Interaction volume radius: 5 \u00c5
Interaction volume height: 10 \u00c5
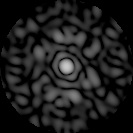
Disorder parameter: 0.7722